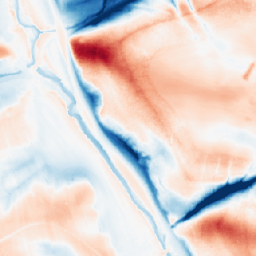
Category: classical
Decomposition family: gaussian_anisotropic
Decomposition parameters: sigma_x: 5
sigma_y: 20
Upsampling method: area
Upsampling parameters: scale: 4
Upsampling scale: 4